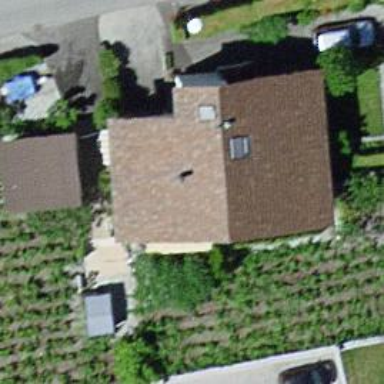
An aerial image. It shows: Vineyard with grape crops.